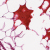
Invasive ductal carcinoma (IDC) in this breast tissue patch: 0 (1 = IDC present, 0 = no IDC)